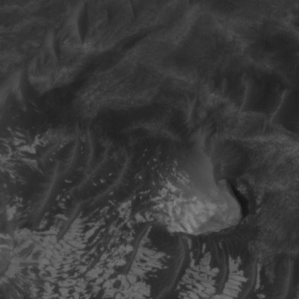
Label: non_frost